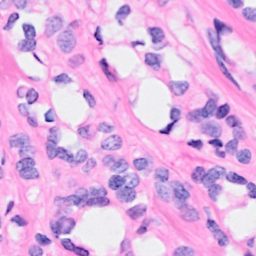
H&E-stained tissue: Breast